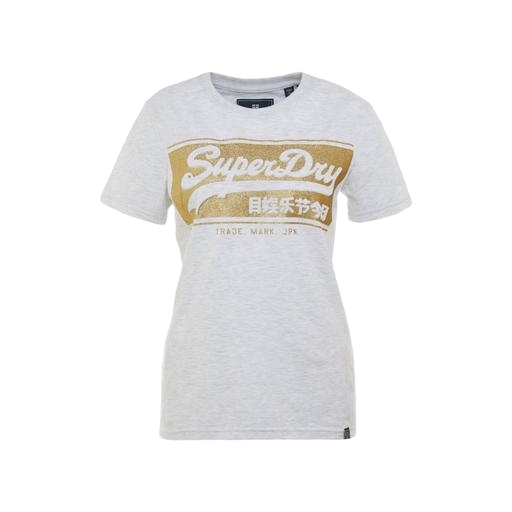
gray golden appliqué t-shirt, silver t-shirt, multicolor women's boxy lamé jacquard t-shirt gold, white background